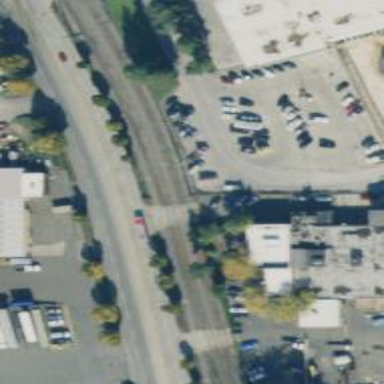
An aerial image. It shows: Railway level crossing.